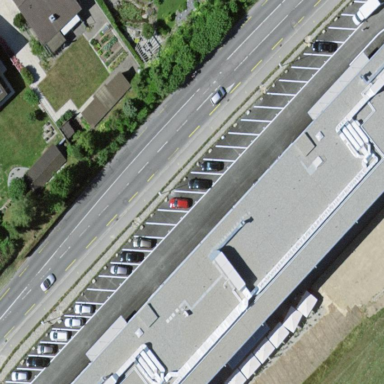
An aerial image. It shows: Parking area with diagonal orientation.